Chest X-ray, PA view. Patient: 35 years old, sex F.
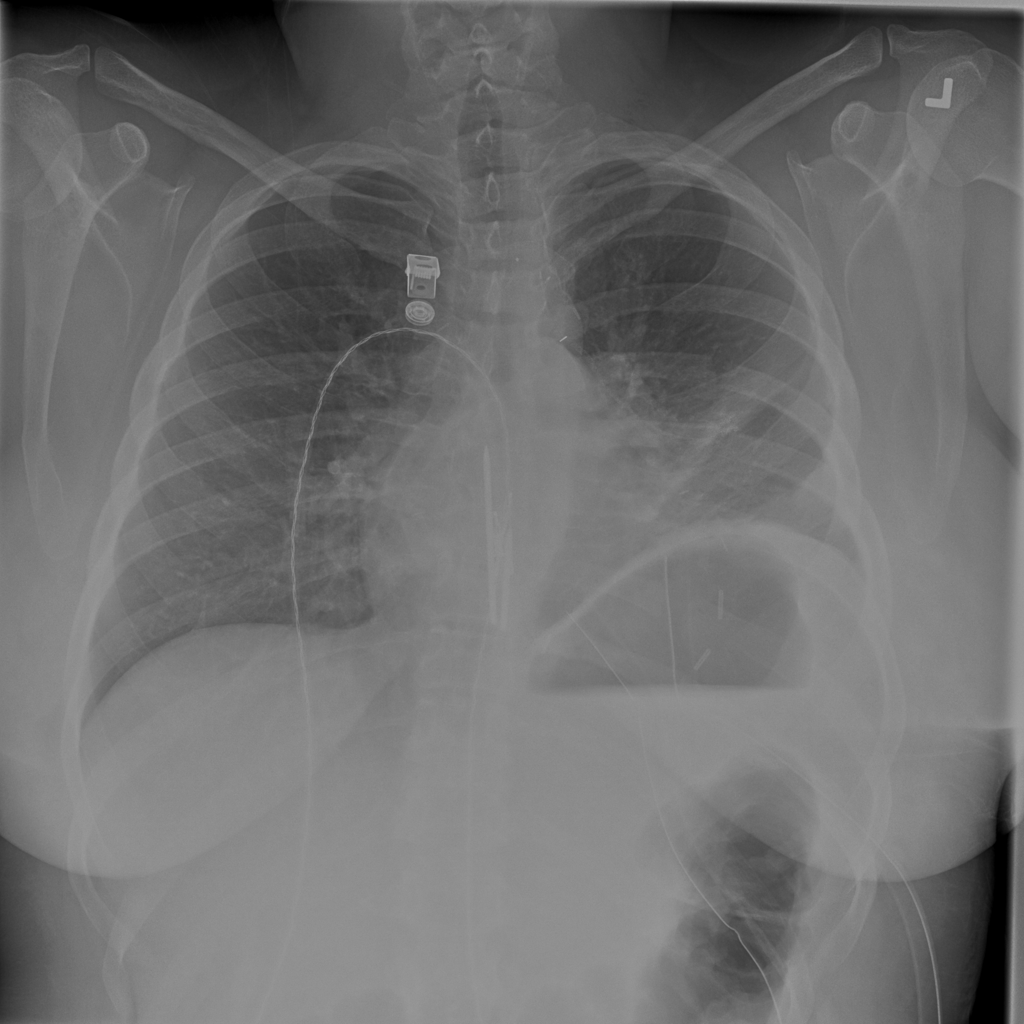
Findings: Atelectasis